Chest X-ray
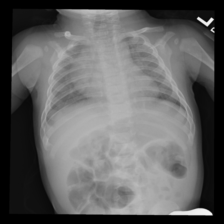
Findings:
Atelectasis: negative
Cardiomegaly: negative
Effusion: negative
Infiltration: positive
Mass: negative
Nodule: negative
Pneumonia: negative
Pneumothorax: negative
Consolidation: negative
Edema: negative
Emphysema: negative
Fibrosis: positive
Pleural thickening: negative
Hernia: negative